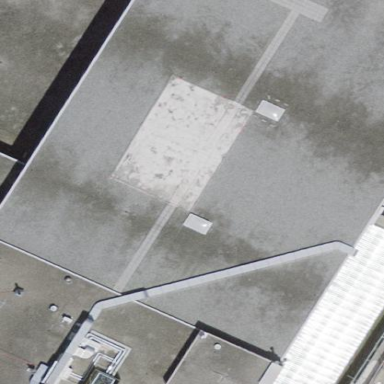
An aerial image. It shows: Industrial building.